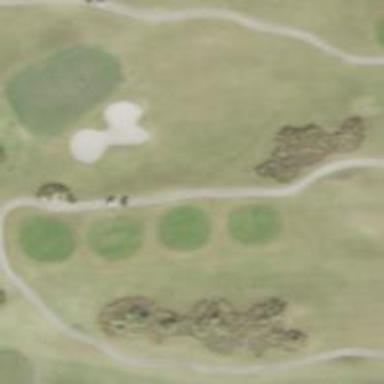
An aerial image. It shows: Golf cartpath that is also road path.